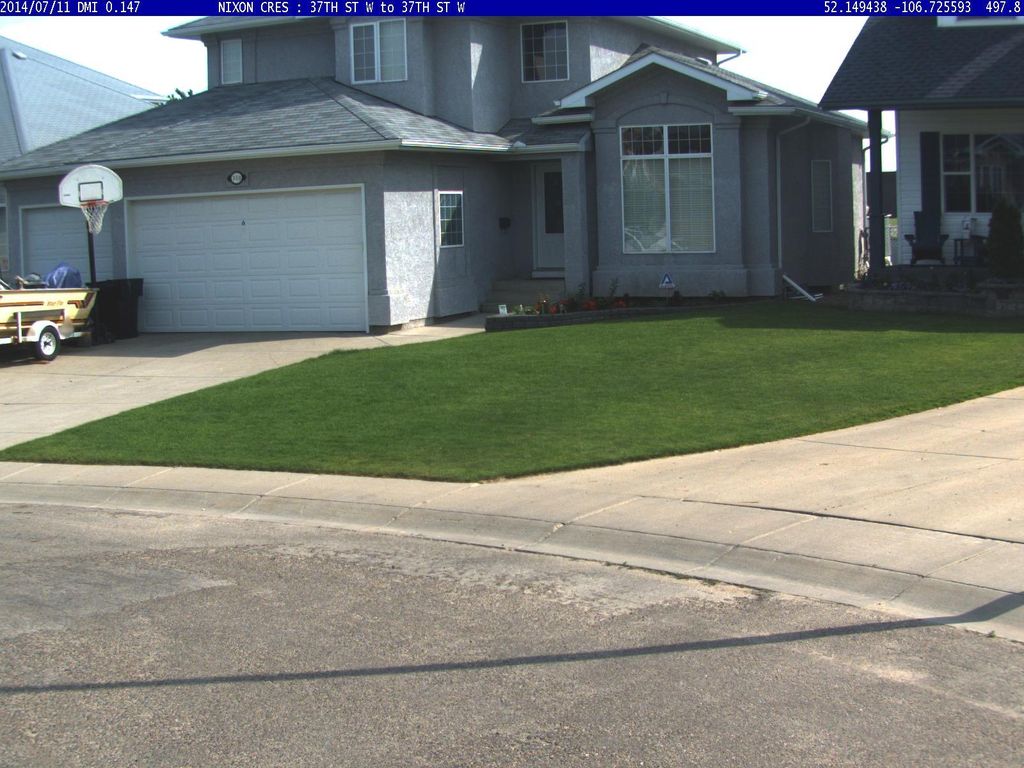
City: saskatoon